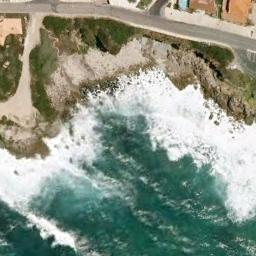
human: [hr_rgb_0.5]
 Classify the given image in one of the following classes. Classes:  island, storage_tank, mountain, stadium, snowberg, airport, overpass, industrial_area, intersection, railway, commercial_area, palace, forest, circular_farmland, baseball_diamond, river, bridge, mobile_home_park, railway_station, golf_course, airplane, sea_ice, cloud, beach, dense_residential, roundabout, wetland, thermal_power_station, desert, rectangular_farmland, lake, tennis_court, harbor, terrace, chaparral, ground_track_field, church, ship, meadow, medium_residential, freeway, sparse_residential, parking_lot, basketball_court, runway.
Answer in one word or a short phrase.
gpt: beach